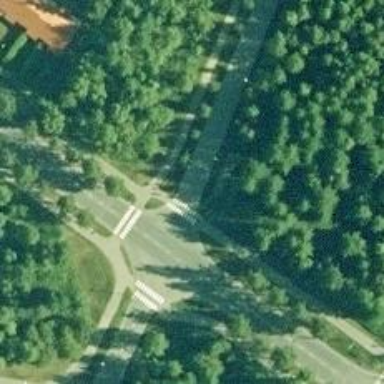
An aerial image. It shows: Road with "give way" sign.